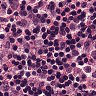
Metastatic tissue present: yes